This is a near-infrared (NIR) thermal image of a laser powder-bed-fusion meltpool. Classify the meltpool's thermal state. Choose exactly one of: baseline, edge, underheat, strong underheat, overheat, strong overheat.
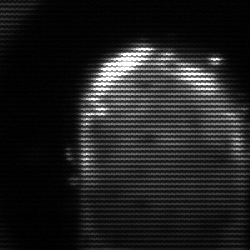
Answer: baseline